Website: crate-barrel
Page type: cart
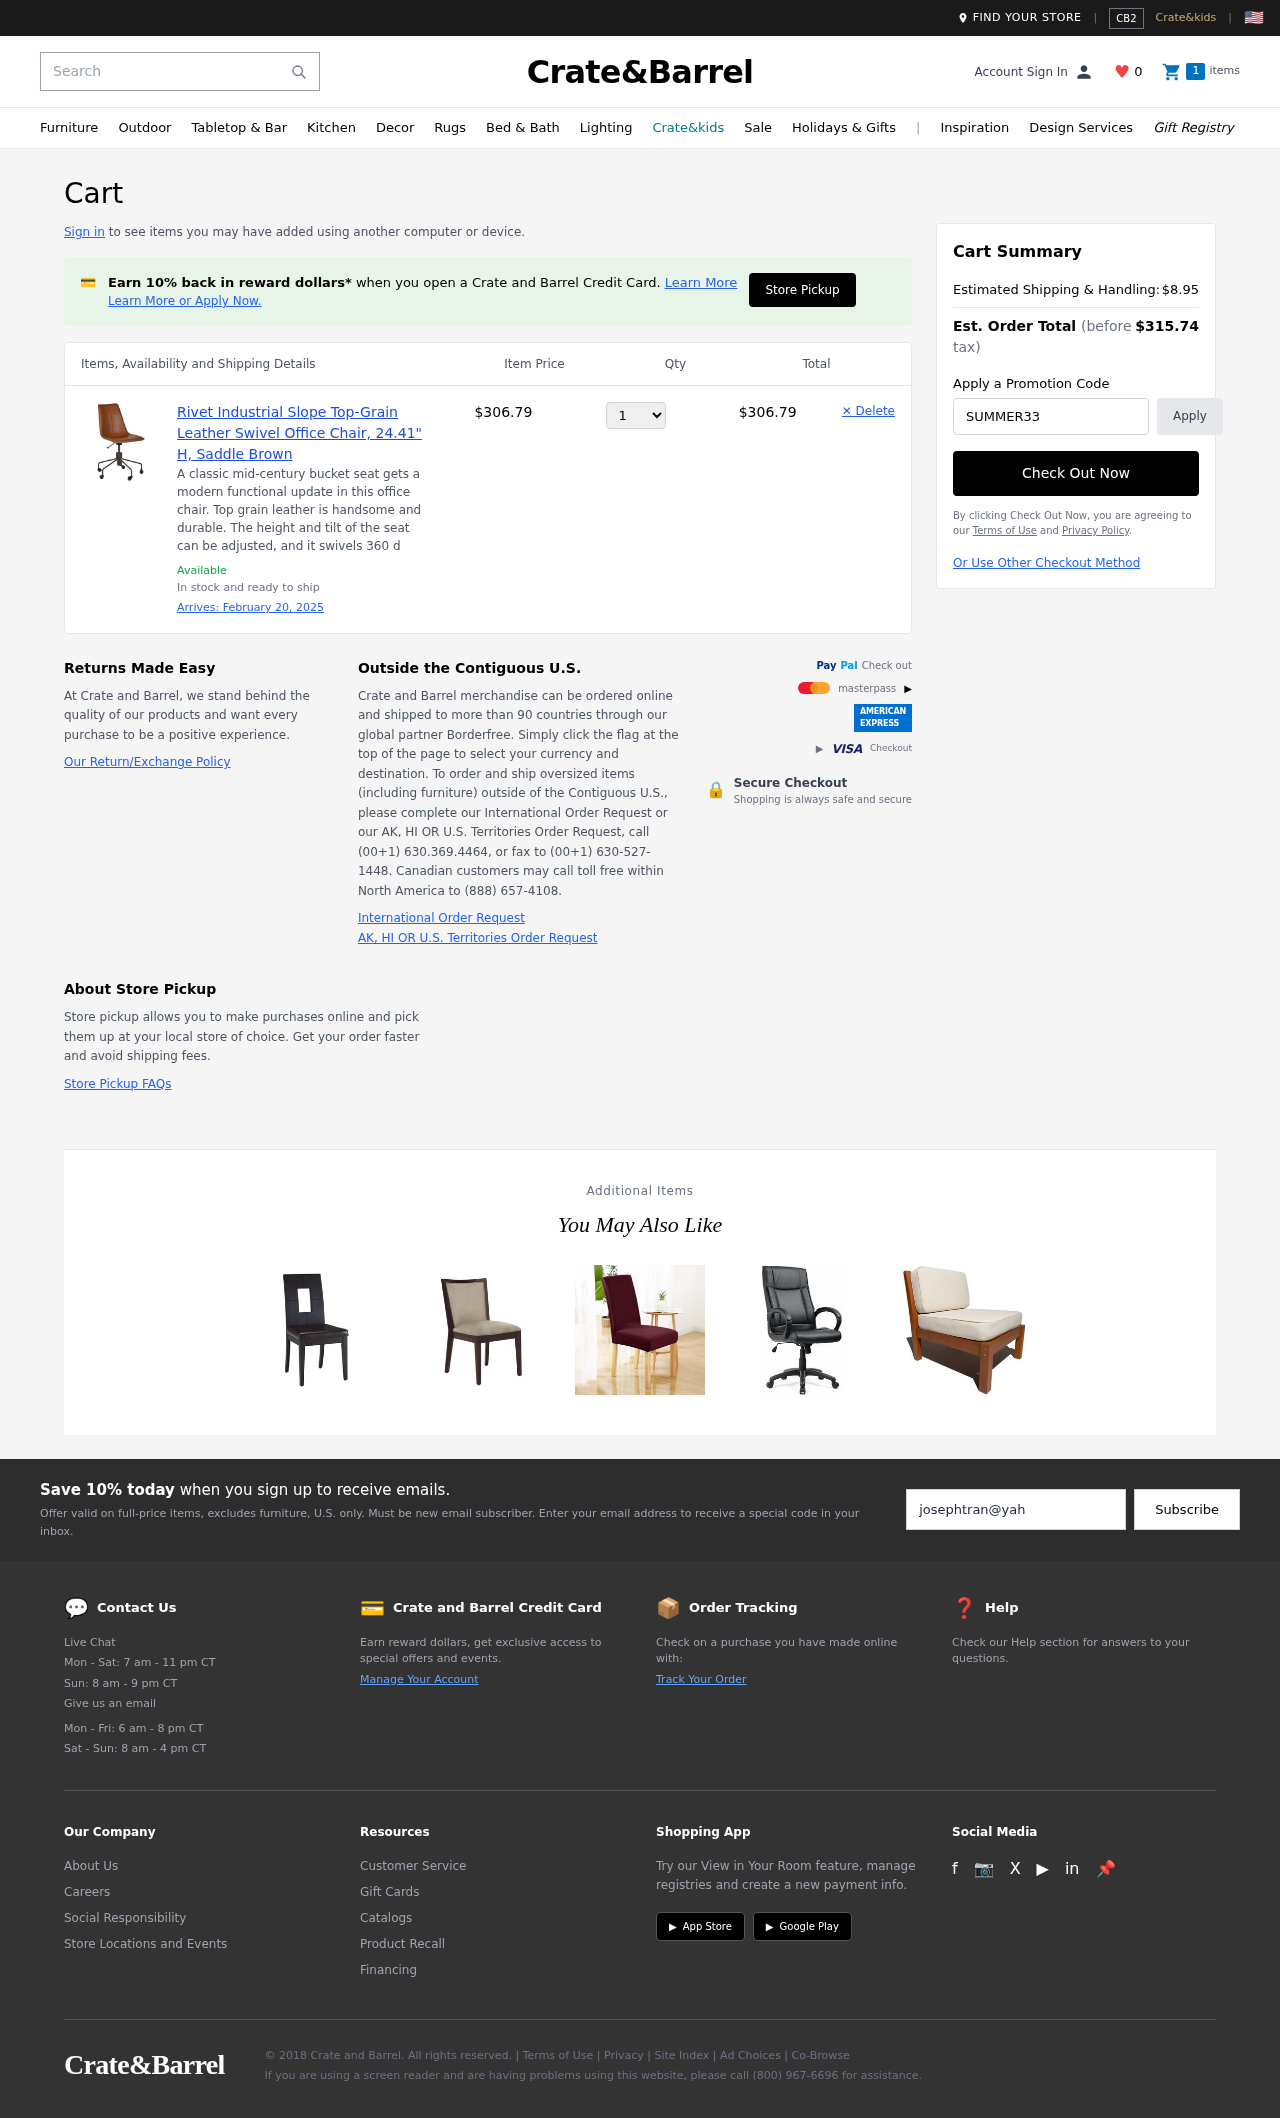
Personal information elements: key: PII_PROMO_CODE
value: SUMMER33
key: PII_EMAIL
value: josephtran@yahoo.com
Product elements: key: PRODUCT1_DESC
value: A classic mid-century bucket seat gets a modern functional update in this office chair. Top grain leather is handsome and durable. The height and tilt of the seat can be adjusted, and it swivels 360 d
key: PRODUCT1_NAME
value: Rivet Industrial Slope Top-Grain Leather Swivel Office Chair, 24.41" H, Saddle Brown
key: PRODUCT1_PRICE
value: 306.79
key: PRODUCT1_QUANTITY
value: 1
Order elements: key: ORDER_DELIVERY_DATE
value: February 20, 2025
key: ORDER_SUBTOTAL
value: $306.79
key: ORDER_SHIPPING_COST
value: $8.95
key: ORDER_TOTAL
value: $315.74